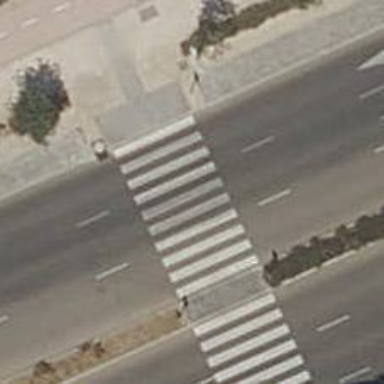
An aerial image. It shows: Road crossing with traffic signals.